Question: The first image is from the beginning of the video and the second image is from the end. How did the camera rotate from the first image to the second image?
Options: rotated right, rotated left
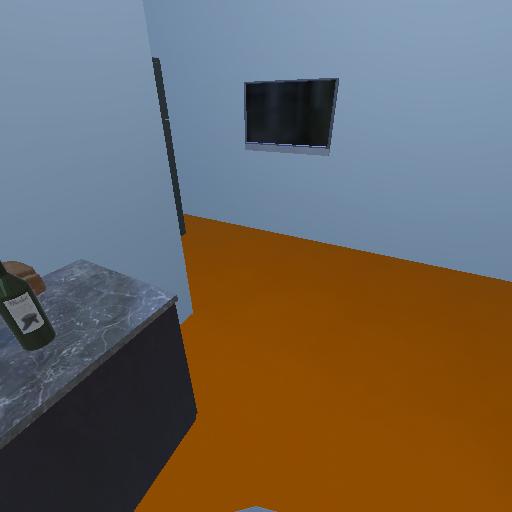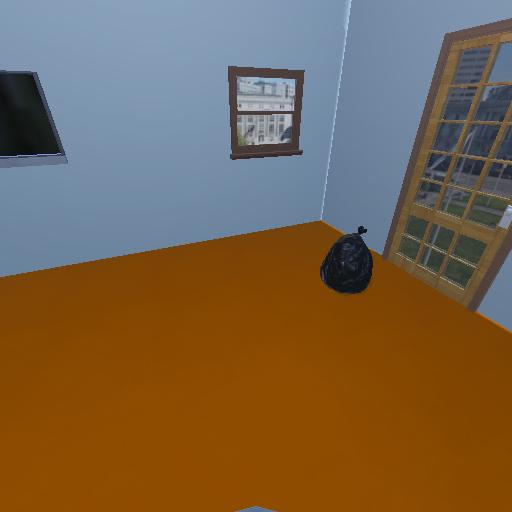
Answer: rotated right